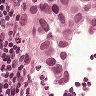
Metastatic tissue present: yes